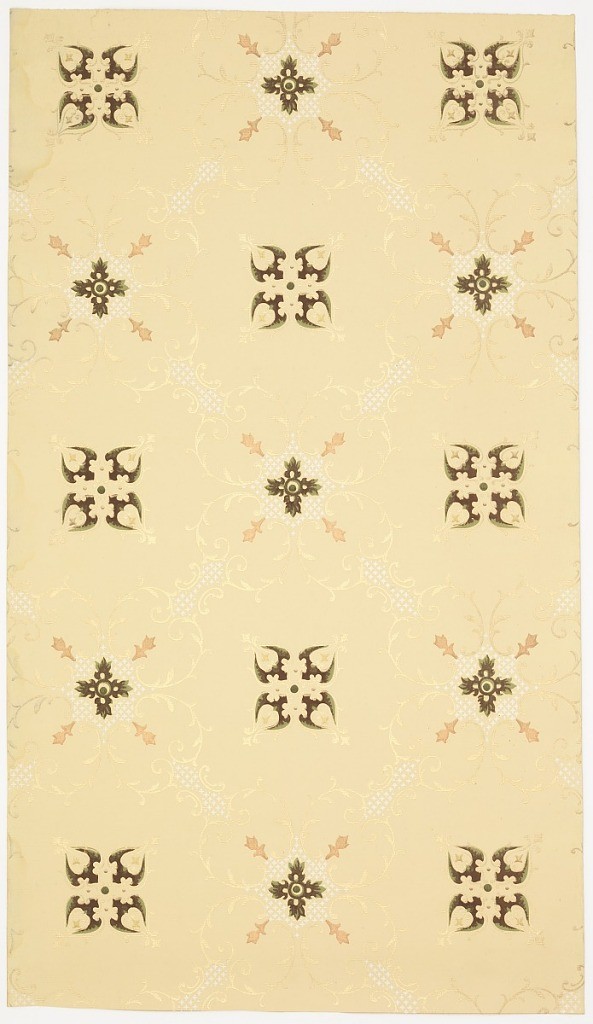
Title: Ceiling paper
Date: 1905–1915
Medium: Machine-printed paper, ribbed, liquid mica
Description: Trellis or grid pattern composed of linked quatrefoil motifs. Floral medallion in center of each grid, and a acanthus boss in center of each quatrefoil. Printed in brown, green, light yellow, metallic gold on light tan ground.